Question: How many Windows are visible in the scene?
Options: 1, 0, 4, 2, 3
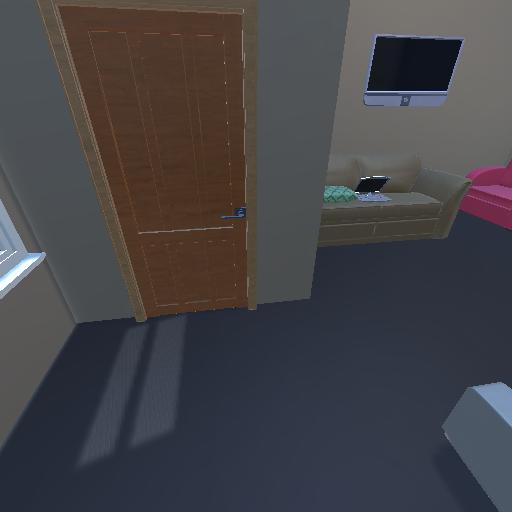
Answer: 1